Question: I have created <URL> and then built using VS 2015
My issue can be found on GitHub <URL>, but here's the error I'm getting when I run my NodeJS project:

My bit of code in my NodeJS project that isn't working:
'''
var WriteCrapVB = edge.func('vb', function () {
/*
Function(input)
Console.WriteLine("Hello from .NET")
Return Nothing
End Function
*/
});
var hello = WriteCrapVB(null);
hello(null); // prints out "Hello from .NET"
'''
When running this C# it does work:
'''
var WriteCrapCS = edge.func('cs', function () {
/*
async (input) =>
{
return (Func<object,Task<object>>)(async (i) => {
Console.WriteLine("Hello from .NET");
return null;
});
}
*/
});
var hello = WriteCrapCS(null, true);
hello(null, true); // prints out "Hello from .NET"
'''
I have basically tried to use <URL> to create this project.
I've tried various things to fix this bug, each as unhelpful as the previous one. I'm hoping someone with greater .NET knowledge than I can point out a glaringly obvious mistake!
Please help this poor soul from going bald from hair tearing!
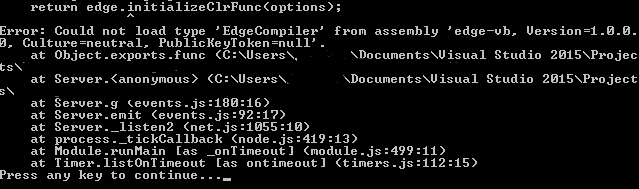
Answer: # facepalm
Root namespace must be blank.